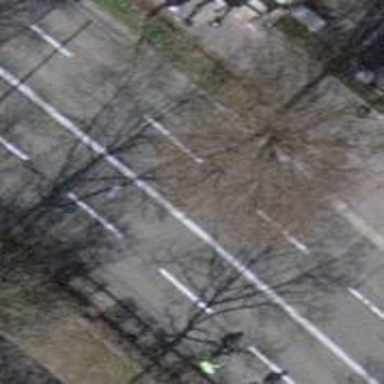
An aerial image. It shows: Primary highway with asphalt surface and sidewalks on both sides.